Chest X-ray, PA view. Patient: 47 years old, sex F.
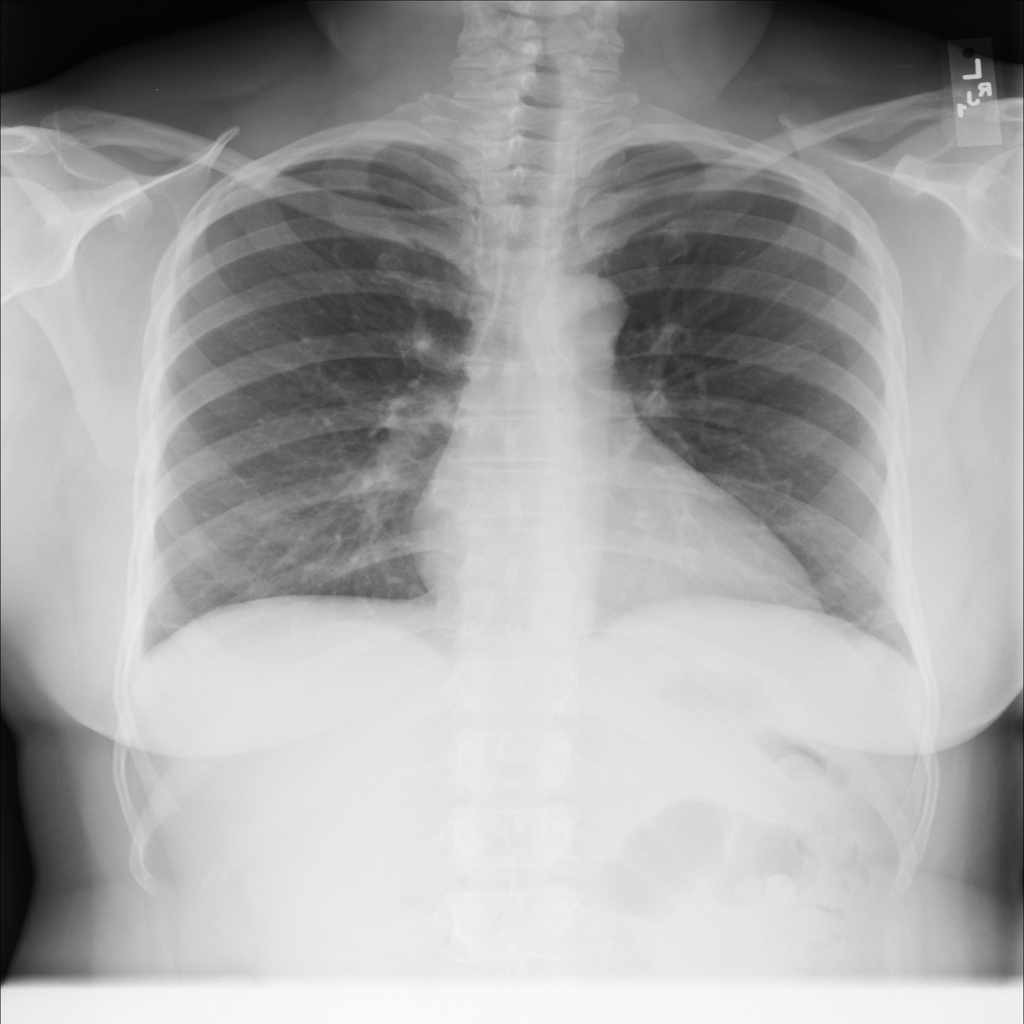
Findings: Cardiomegaly